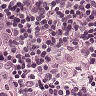
Metastatic tissue present: yes